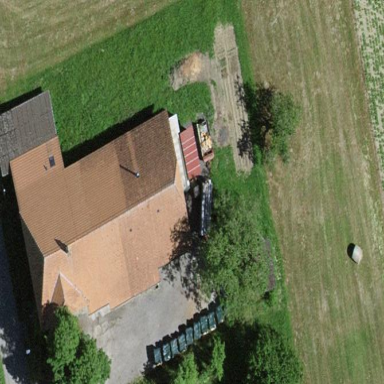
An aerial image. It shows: Farm building.